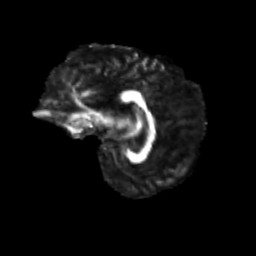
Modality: FA
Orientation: sagittal
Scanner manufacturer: siemens
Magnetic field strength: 3 T
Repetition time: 9.2 s
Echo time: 0.084 s